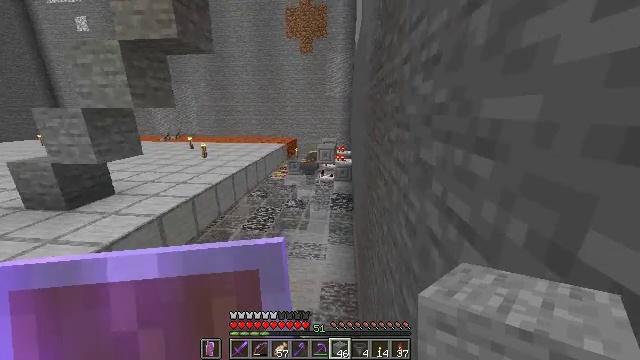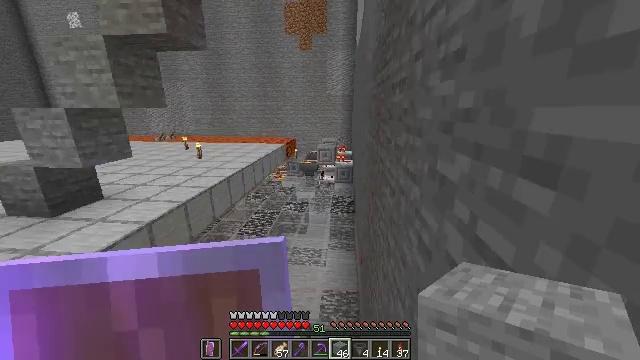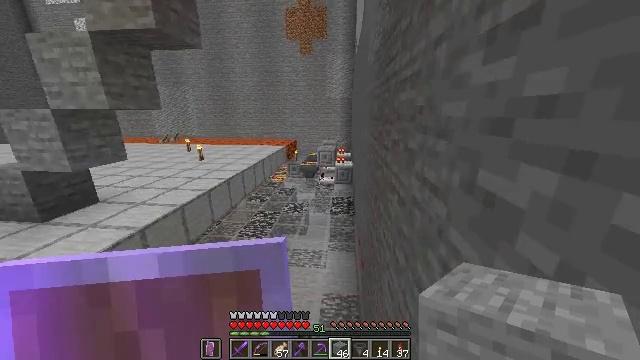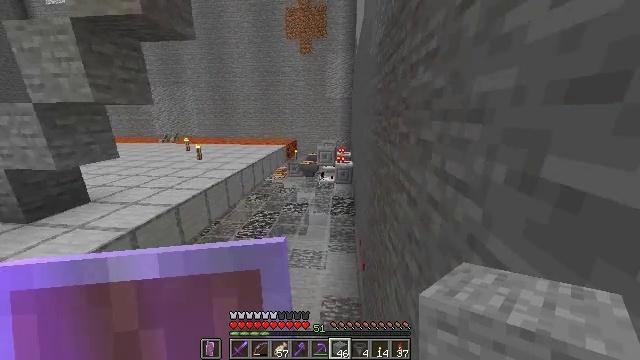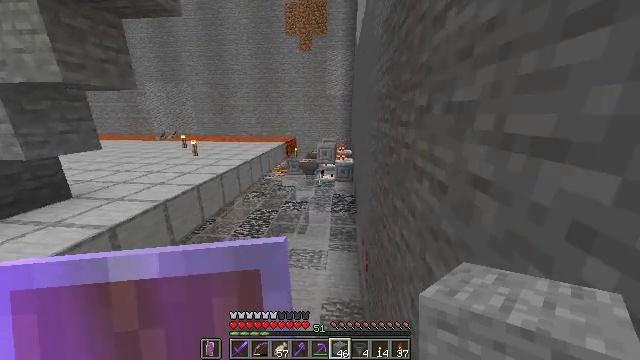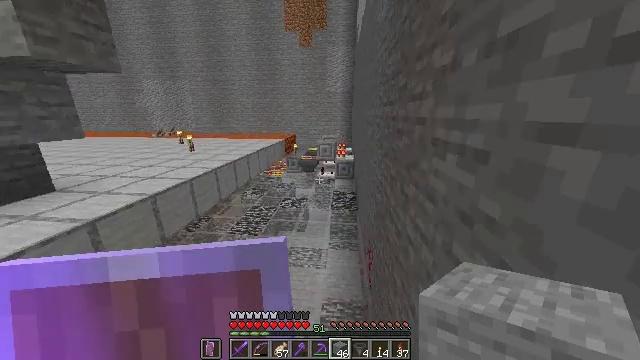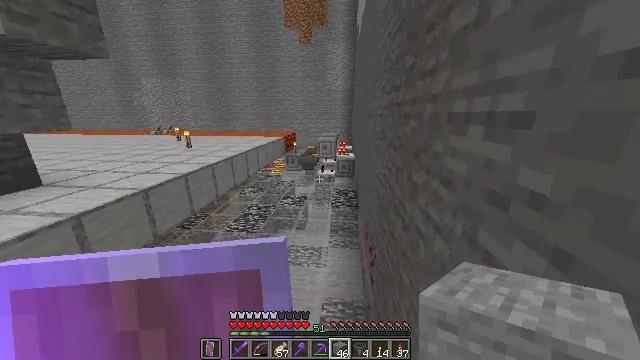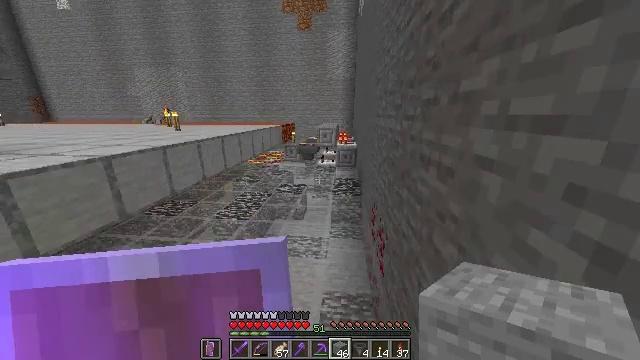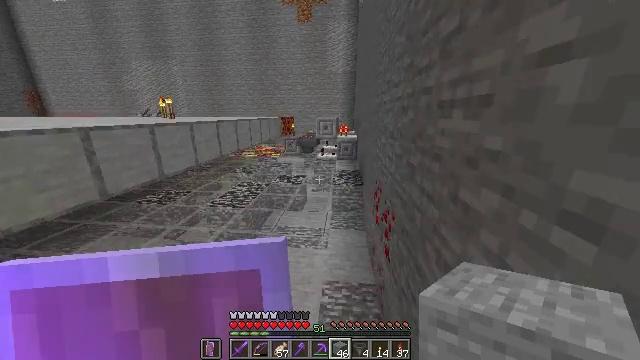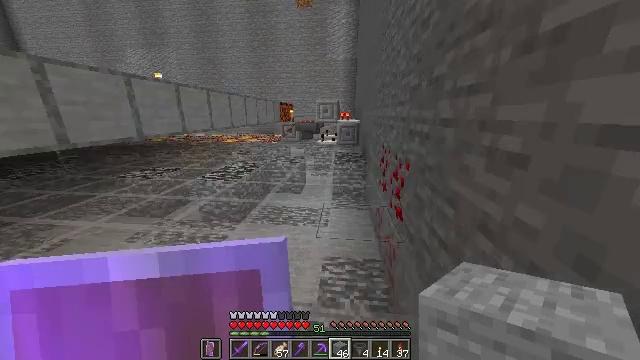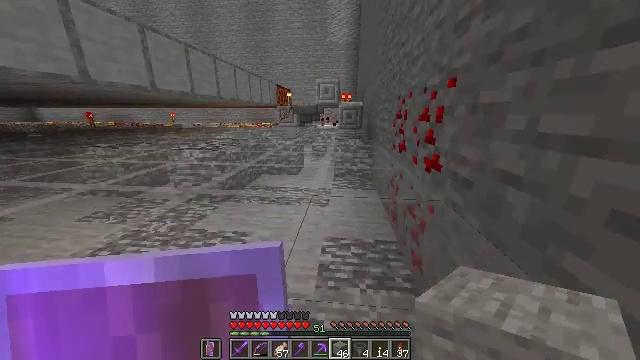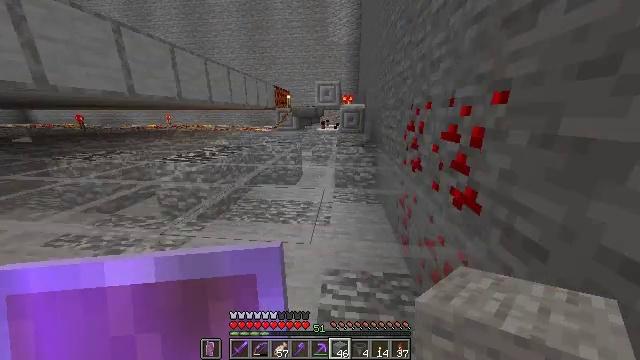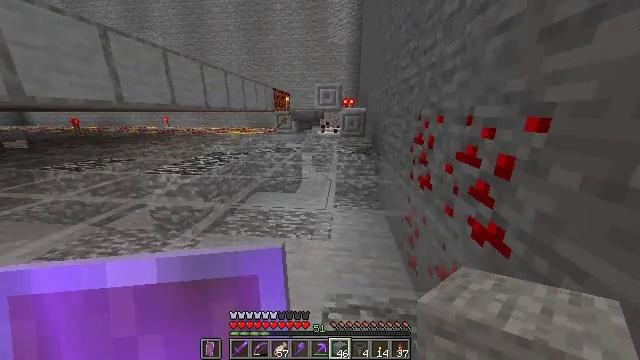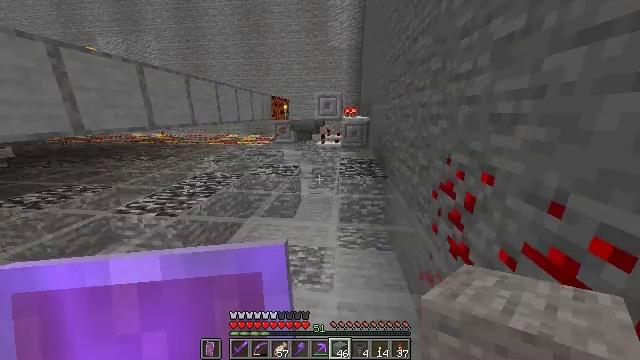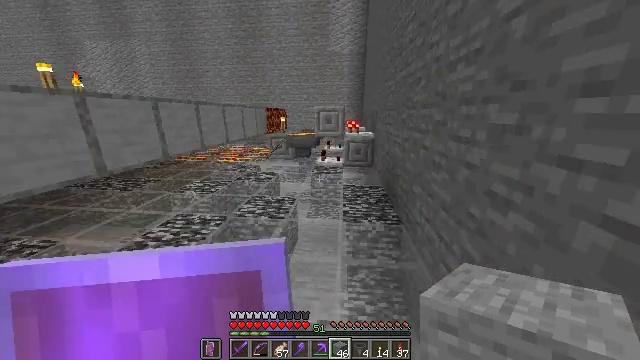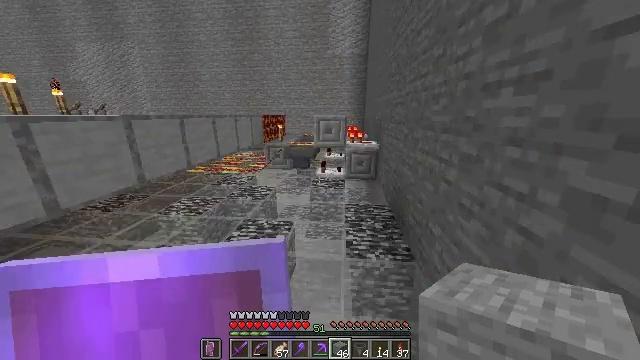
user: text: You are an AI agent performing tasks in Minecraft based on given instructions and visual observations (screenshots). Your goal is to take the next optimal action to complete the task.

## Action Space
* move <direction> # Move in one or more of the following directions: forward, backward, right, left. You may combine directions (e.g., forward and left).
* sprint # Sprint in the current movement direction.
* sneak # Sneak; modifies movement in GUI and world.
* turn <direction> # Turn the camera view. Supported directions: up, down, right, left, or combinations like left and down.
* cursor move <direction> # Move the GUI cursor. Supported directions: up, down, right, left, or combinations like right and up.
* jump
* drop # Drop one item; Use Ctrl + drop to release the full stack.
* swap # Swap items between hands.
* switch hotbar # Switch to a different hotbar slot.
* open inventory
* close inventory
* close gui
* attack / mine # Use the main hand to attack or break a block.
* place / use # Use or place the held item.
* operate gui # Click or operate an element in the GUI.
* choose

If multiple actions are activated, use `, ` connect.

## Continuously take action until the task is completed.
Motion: motion action
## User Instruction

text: Gather chiseled stone bricks from ruins.
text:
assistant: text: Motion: move forward, sprint
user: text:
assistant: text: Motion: move forward, sprint
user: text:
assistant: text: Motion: move forward, sprint
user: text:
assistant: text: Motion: move forward, sprint
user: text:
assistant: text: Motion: move forward, sprint
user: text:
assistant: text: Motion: move forward, sprint
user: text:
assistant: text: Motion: move forward, sprint, jump
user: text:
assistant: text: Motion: move forward, sprint, jump
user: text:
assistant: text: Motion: move forward, sprint, jump
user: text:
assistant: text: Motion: move forward, sprint, jump
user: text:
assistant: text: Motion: move forward, sprint, jump
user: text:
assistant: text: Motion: move forward, sprint, jump
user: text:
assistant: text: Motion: move forward, sprint, jump
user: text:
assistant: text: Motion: move forward, sprint, jump
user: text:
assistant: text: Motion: move forward, sprint
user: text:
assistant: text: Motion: move forward, sprint, turn right
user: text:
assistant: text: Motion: move forward, sprint
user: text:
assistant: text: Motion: move forward, sprint, turn right
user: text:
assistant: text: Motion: move forward, sprint
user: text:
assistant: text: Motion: move forward, sprint, turn right
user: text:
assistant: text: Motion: move forward, sprint, turn right
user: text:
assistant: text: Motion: move forward, sprint, turn right
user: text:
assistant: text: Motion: move forward, sprint
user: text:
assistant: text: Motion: move forward, sprint, turn right
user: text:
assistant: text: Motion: move forward, sprint, turn right
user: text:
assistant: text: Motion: move forward
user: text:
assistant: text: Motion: move forward, turn right
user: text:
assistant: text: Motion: move forward, turn right
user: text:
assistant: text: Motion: turn right and down
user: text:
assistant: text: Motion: turn right and down